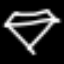
Label: diamond